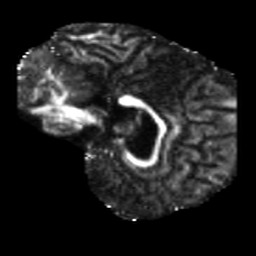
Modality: FA
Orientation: sagittal
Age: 46
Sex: male
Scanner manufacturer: siemens
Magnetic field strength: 3 T
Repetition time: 5.47 s
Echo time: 0.0854 s